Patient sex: M
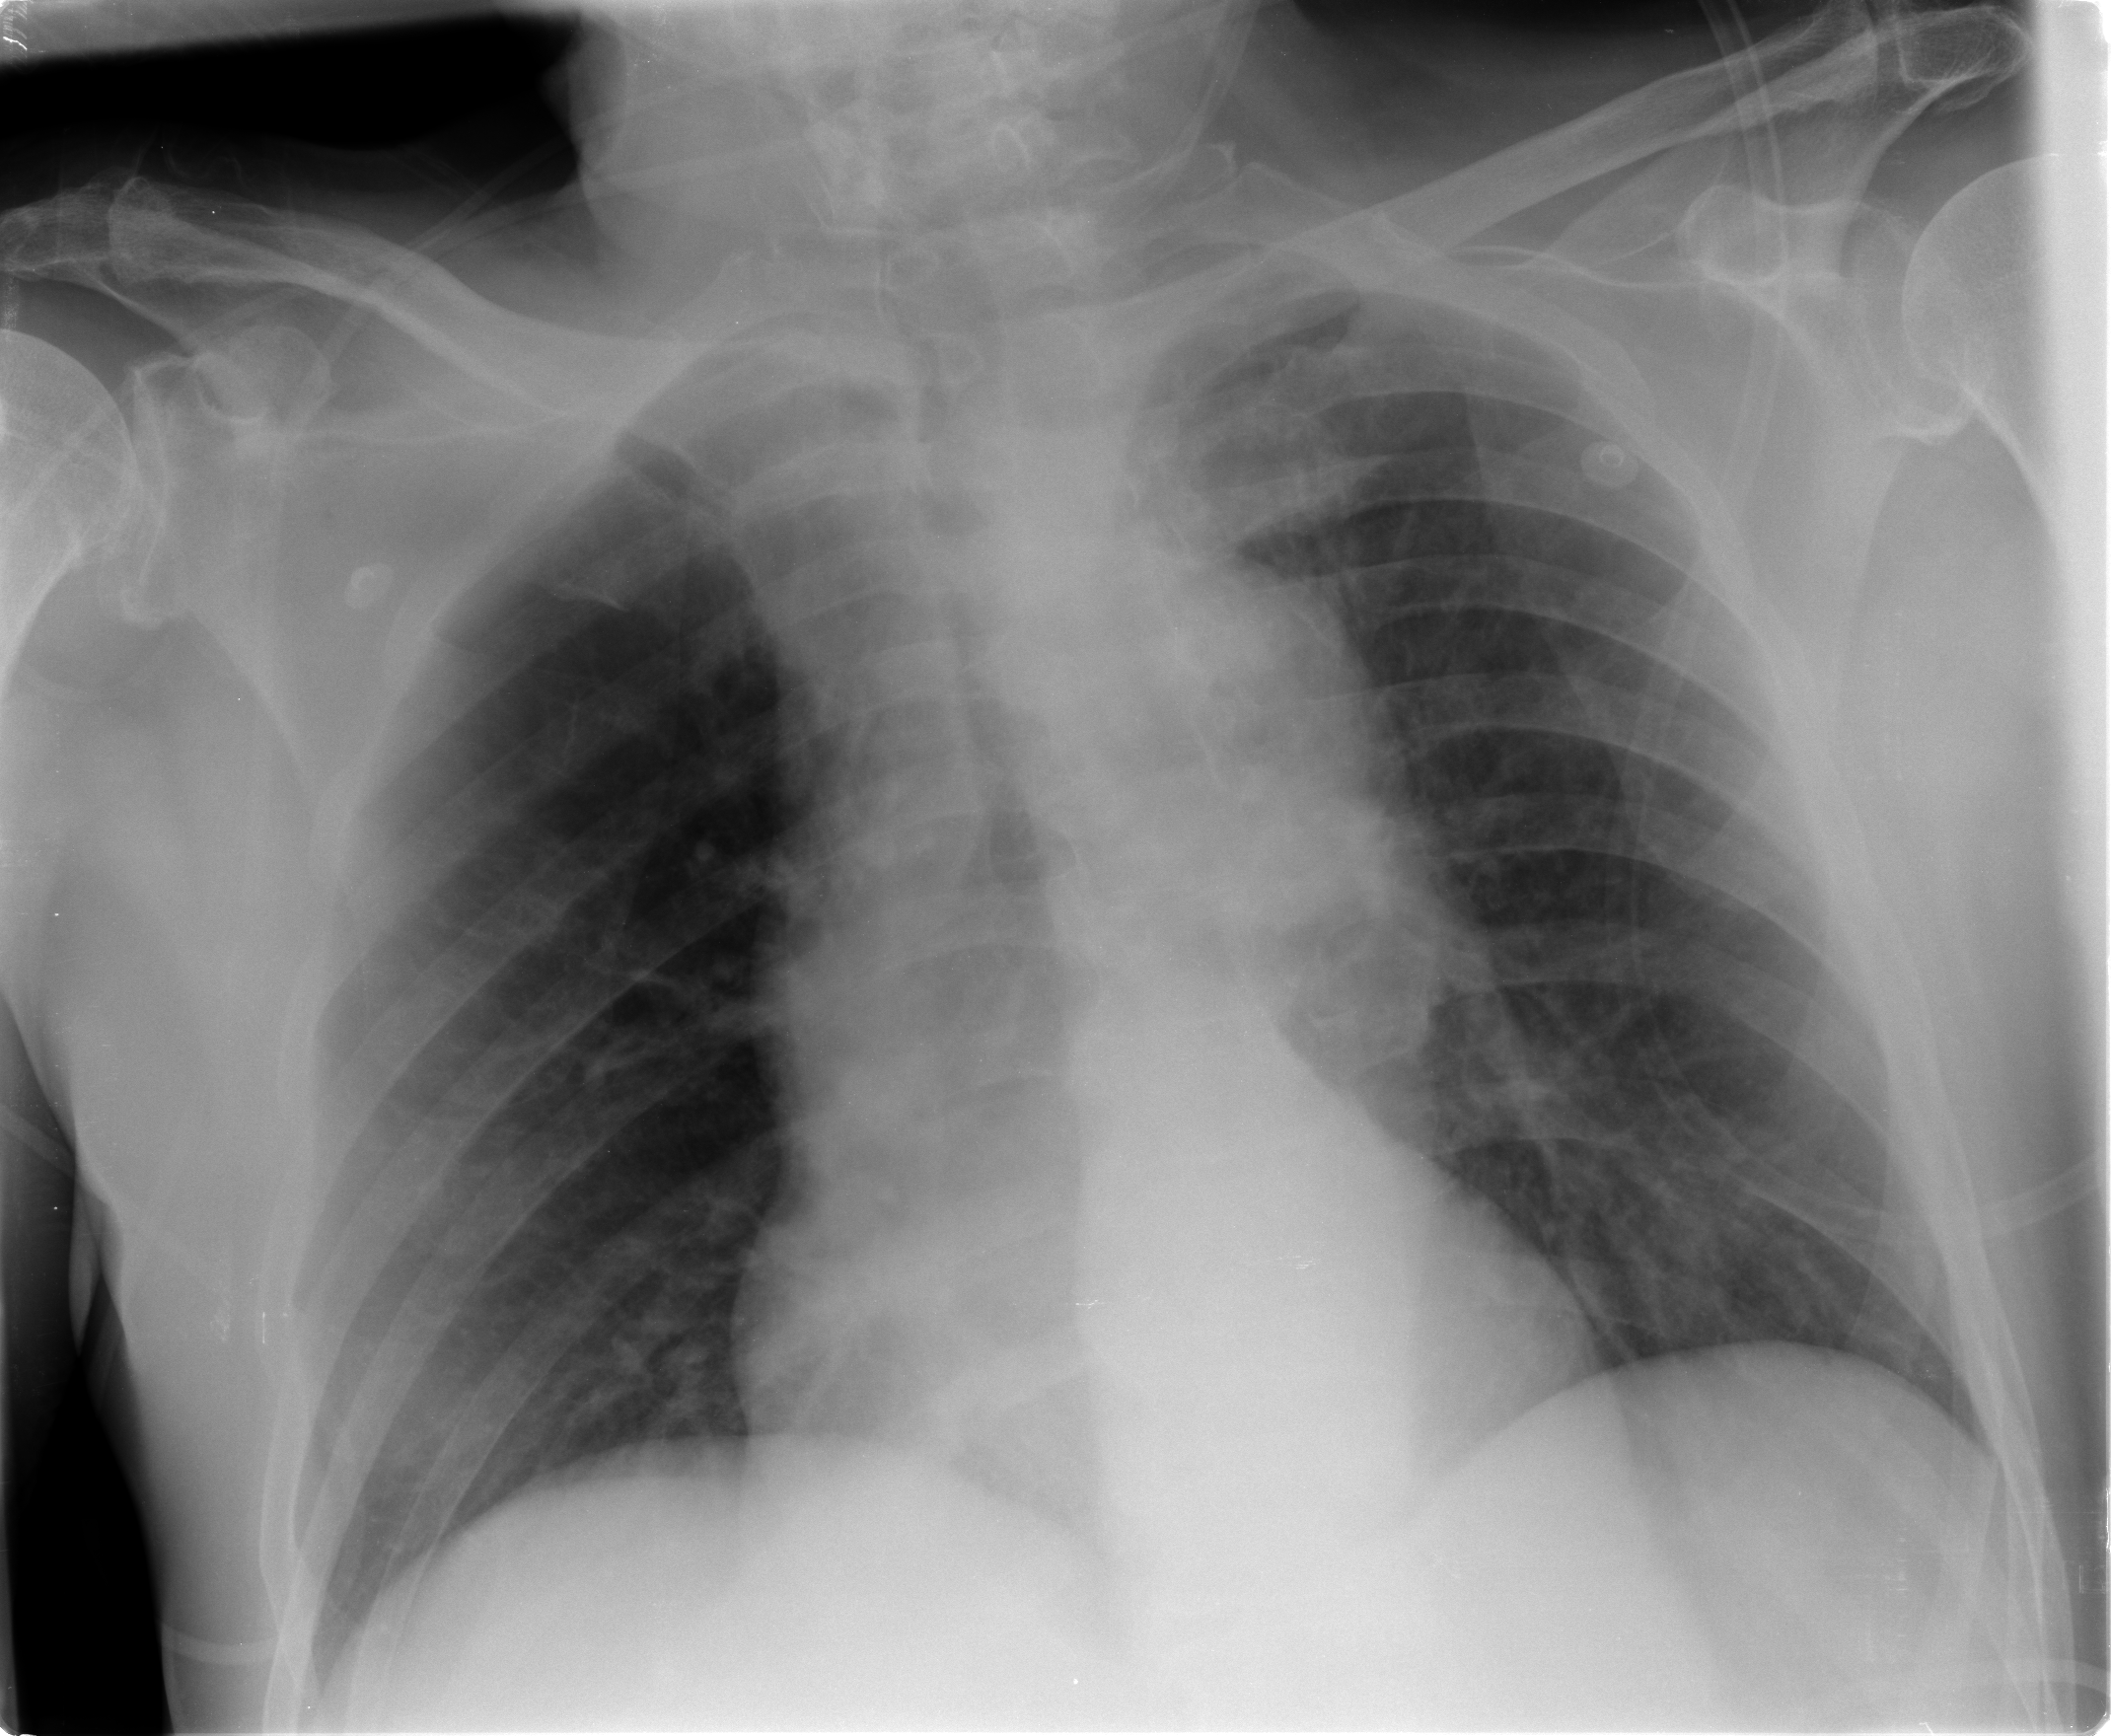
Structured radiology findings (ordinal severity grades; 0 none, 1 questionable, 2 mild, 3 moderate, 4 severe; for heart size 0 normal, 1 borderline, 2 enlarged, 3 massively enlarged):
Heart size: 0
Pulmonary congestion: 0
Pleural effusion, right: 0
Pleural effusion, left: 0
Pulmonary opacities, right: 0
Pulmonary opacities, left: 0
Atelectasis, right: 0
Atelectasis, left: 2